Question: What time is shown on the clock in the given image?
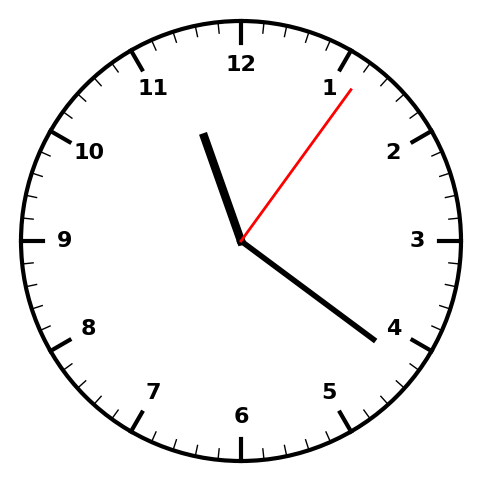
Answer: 11:21:06